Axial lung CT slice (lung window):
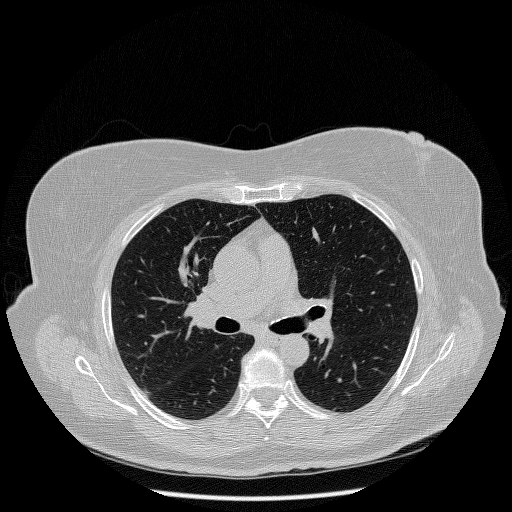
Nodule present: no